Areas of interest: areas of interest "Shaanxi Province Research Institute of Soil and Water Conservation Survey and Planning"
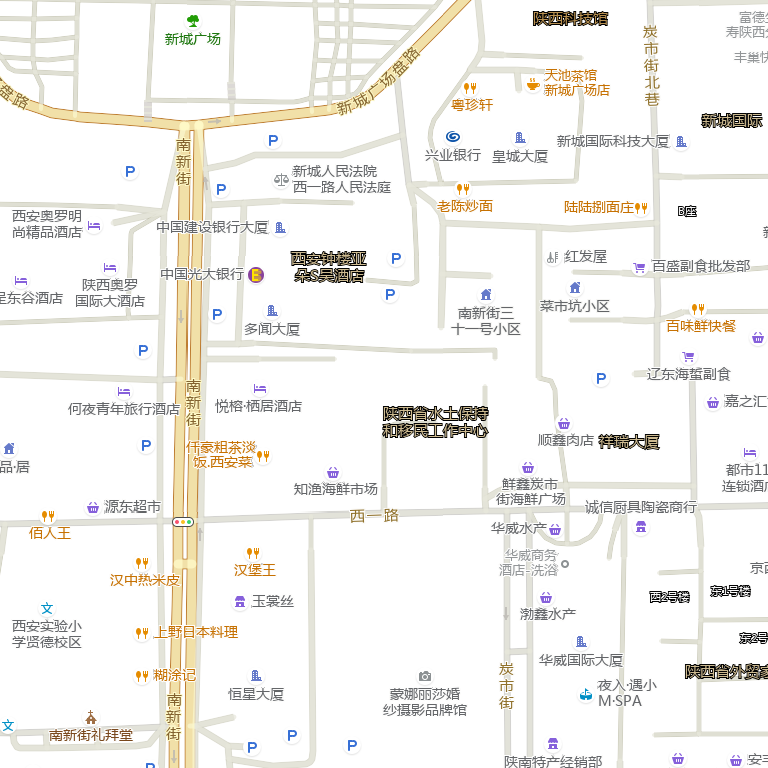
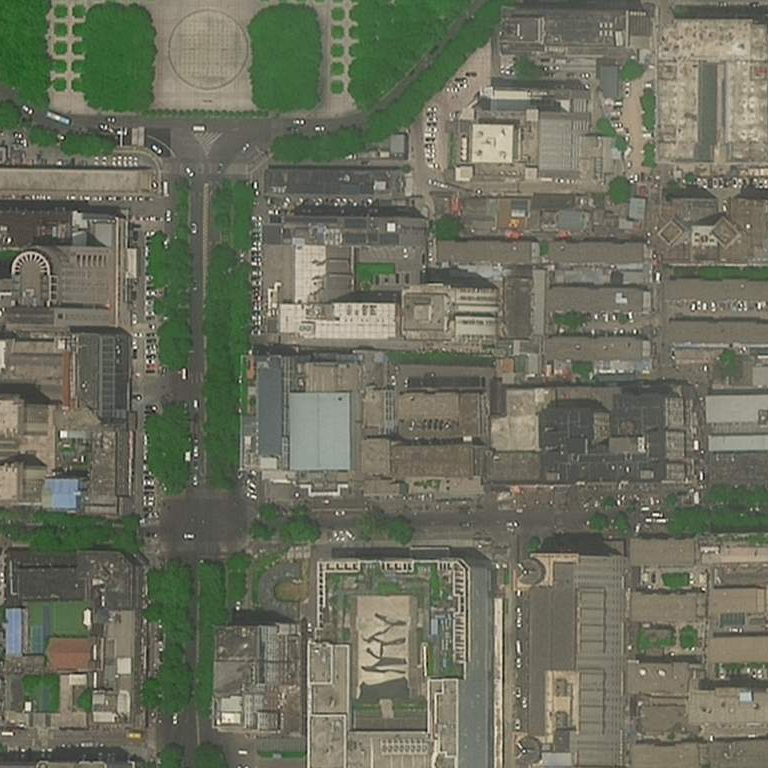